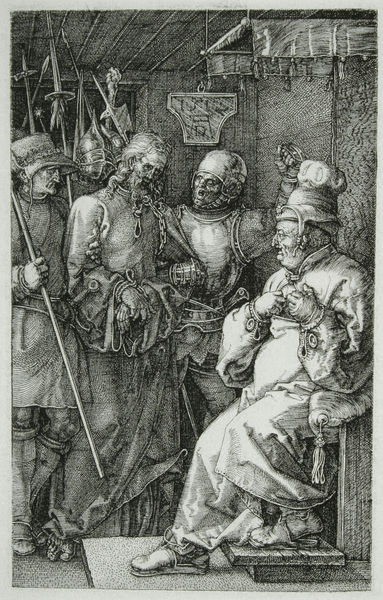
Titel: Kupferstich-Passion, 4 - Christus vor Kaiphas
Künstler: Albrecht Dürer
Standort: viele Standorte
Institution: Seriendruck
Schlagwörter: gruppe, kopf, mann, schatten, weiß, menschen, sitzen, grau, holz, hut, hüte, kleid, köpfe, licht, männer, raum, reden, schwarz, szene, zimmer, hochformat, bart, bärte, gericht, gesichter, mütze, mützen, richter, wand, bibel, diener, falten, herodes, kleidung, sockel, stehen, stein, tod, hände, innenraum, signatur, kirche, gewand, interieur, stehend, adel, decke, gewänder, innen, locken, renaissance, bauern, fesseln, kopfbedeckung, füße, papier, sitz, schuhe, stab, datierung, grafik, graphik, dielen, vorführung, figuren, kissen, könig, lanze, soldaten, thron, stufe, stufen, kammer, kordel, quaste, sandalen, faltenwurf, fett, barfuss, eng, panzer, buch, seil, druck, druckgraphik, druckgrafik, schraffur, radierung, stich, bewaffnet, gefangennahme, illustration, schwarzweiß, schwert, schwerter, waffen, ketten, soldat, stöcke, waffe, helm, herrscher, pilatus, hauben, ritter, rüstung, buchdruck, buchseite, anklage, helme, karfreitag, brustpanzer, skelett, christus, jesus, ostern, gefangene, dolch, mittelalter, begegnung, baldachin, heiliger, lanzen, piken, opfer, speer, speere, personengruppe, dürer, gefangener, kupferstich, jerusalem, petrus, pantoffeln, fessel, unschuld, rüstungen, grafi, urteil, vorführen, tiefdruck, schächer, albrecht, albrecht dürer, marter, passion, spieß, gefesselt, geisselung, passion christi, paulus, verurteilung, christus vor pilatus, spieße, hohepriester, pontius, soldst, ketzerei, ironimus, hoherpriester, hjeses, gegangener, radierug, statthalter, christus vor kaiaphas, kaiaphas